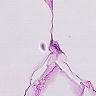
Metastatic tissue present: no